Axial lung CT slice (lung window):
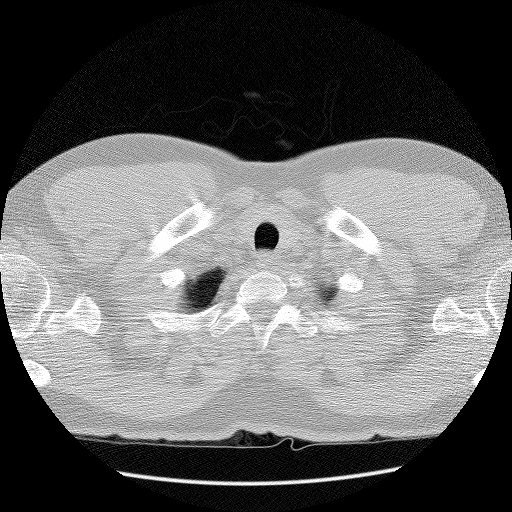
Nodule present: no